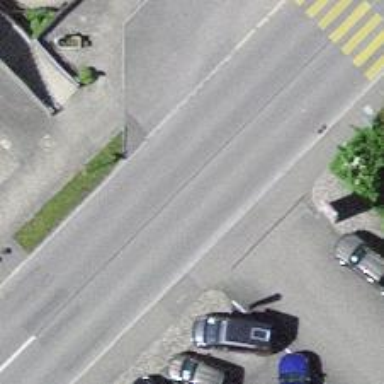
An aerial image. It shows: Set of steps on the road.